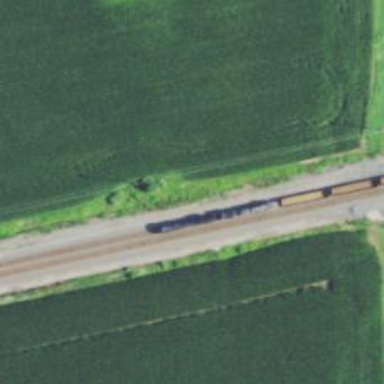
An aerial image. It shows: Railway track.